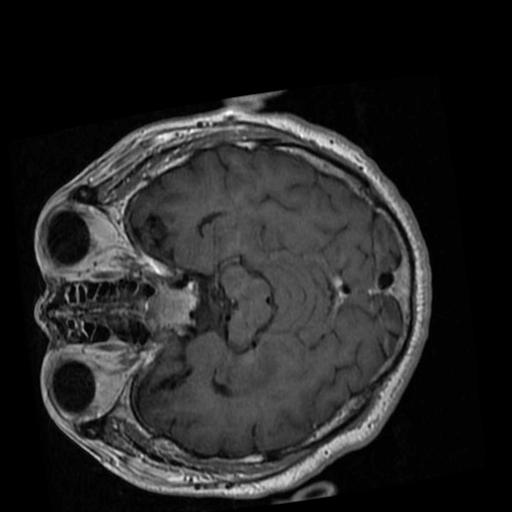
Label: brain_tumor